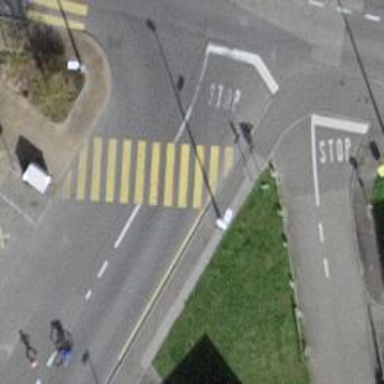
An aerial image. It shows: Marked zebra crossing on the road.